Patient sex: M
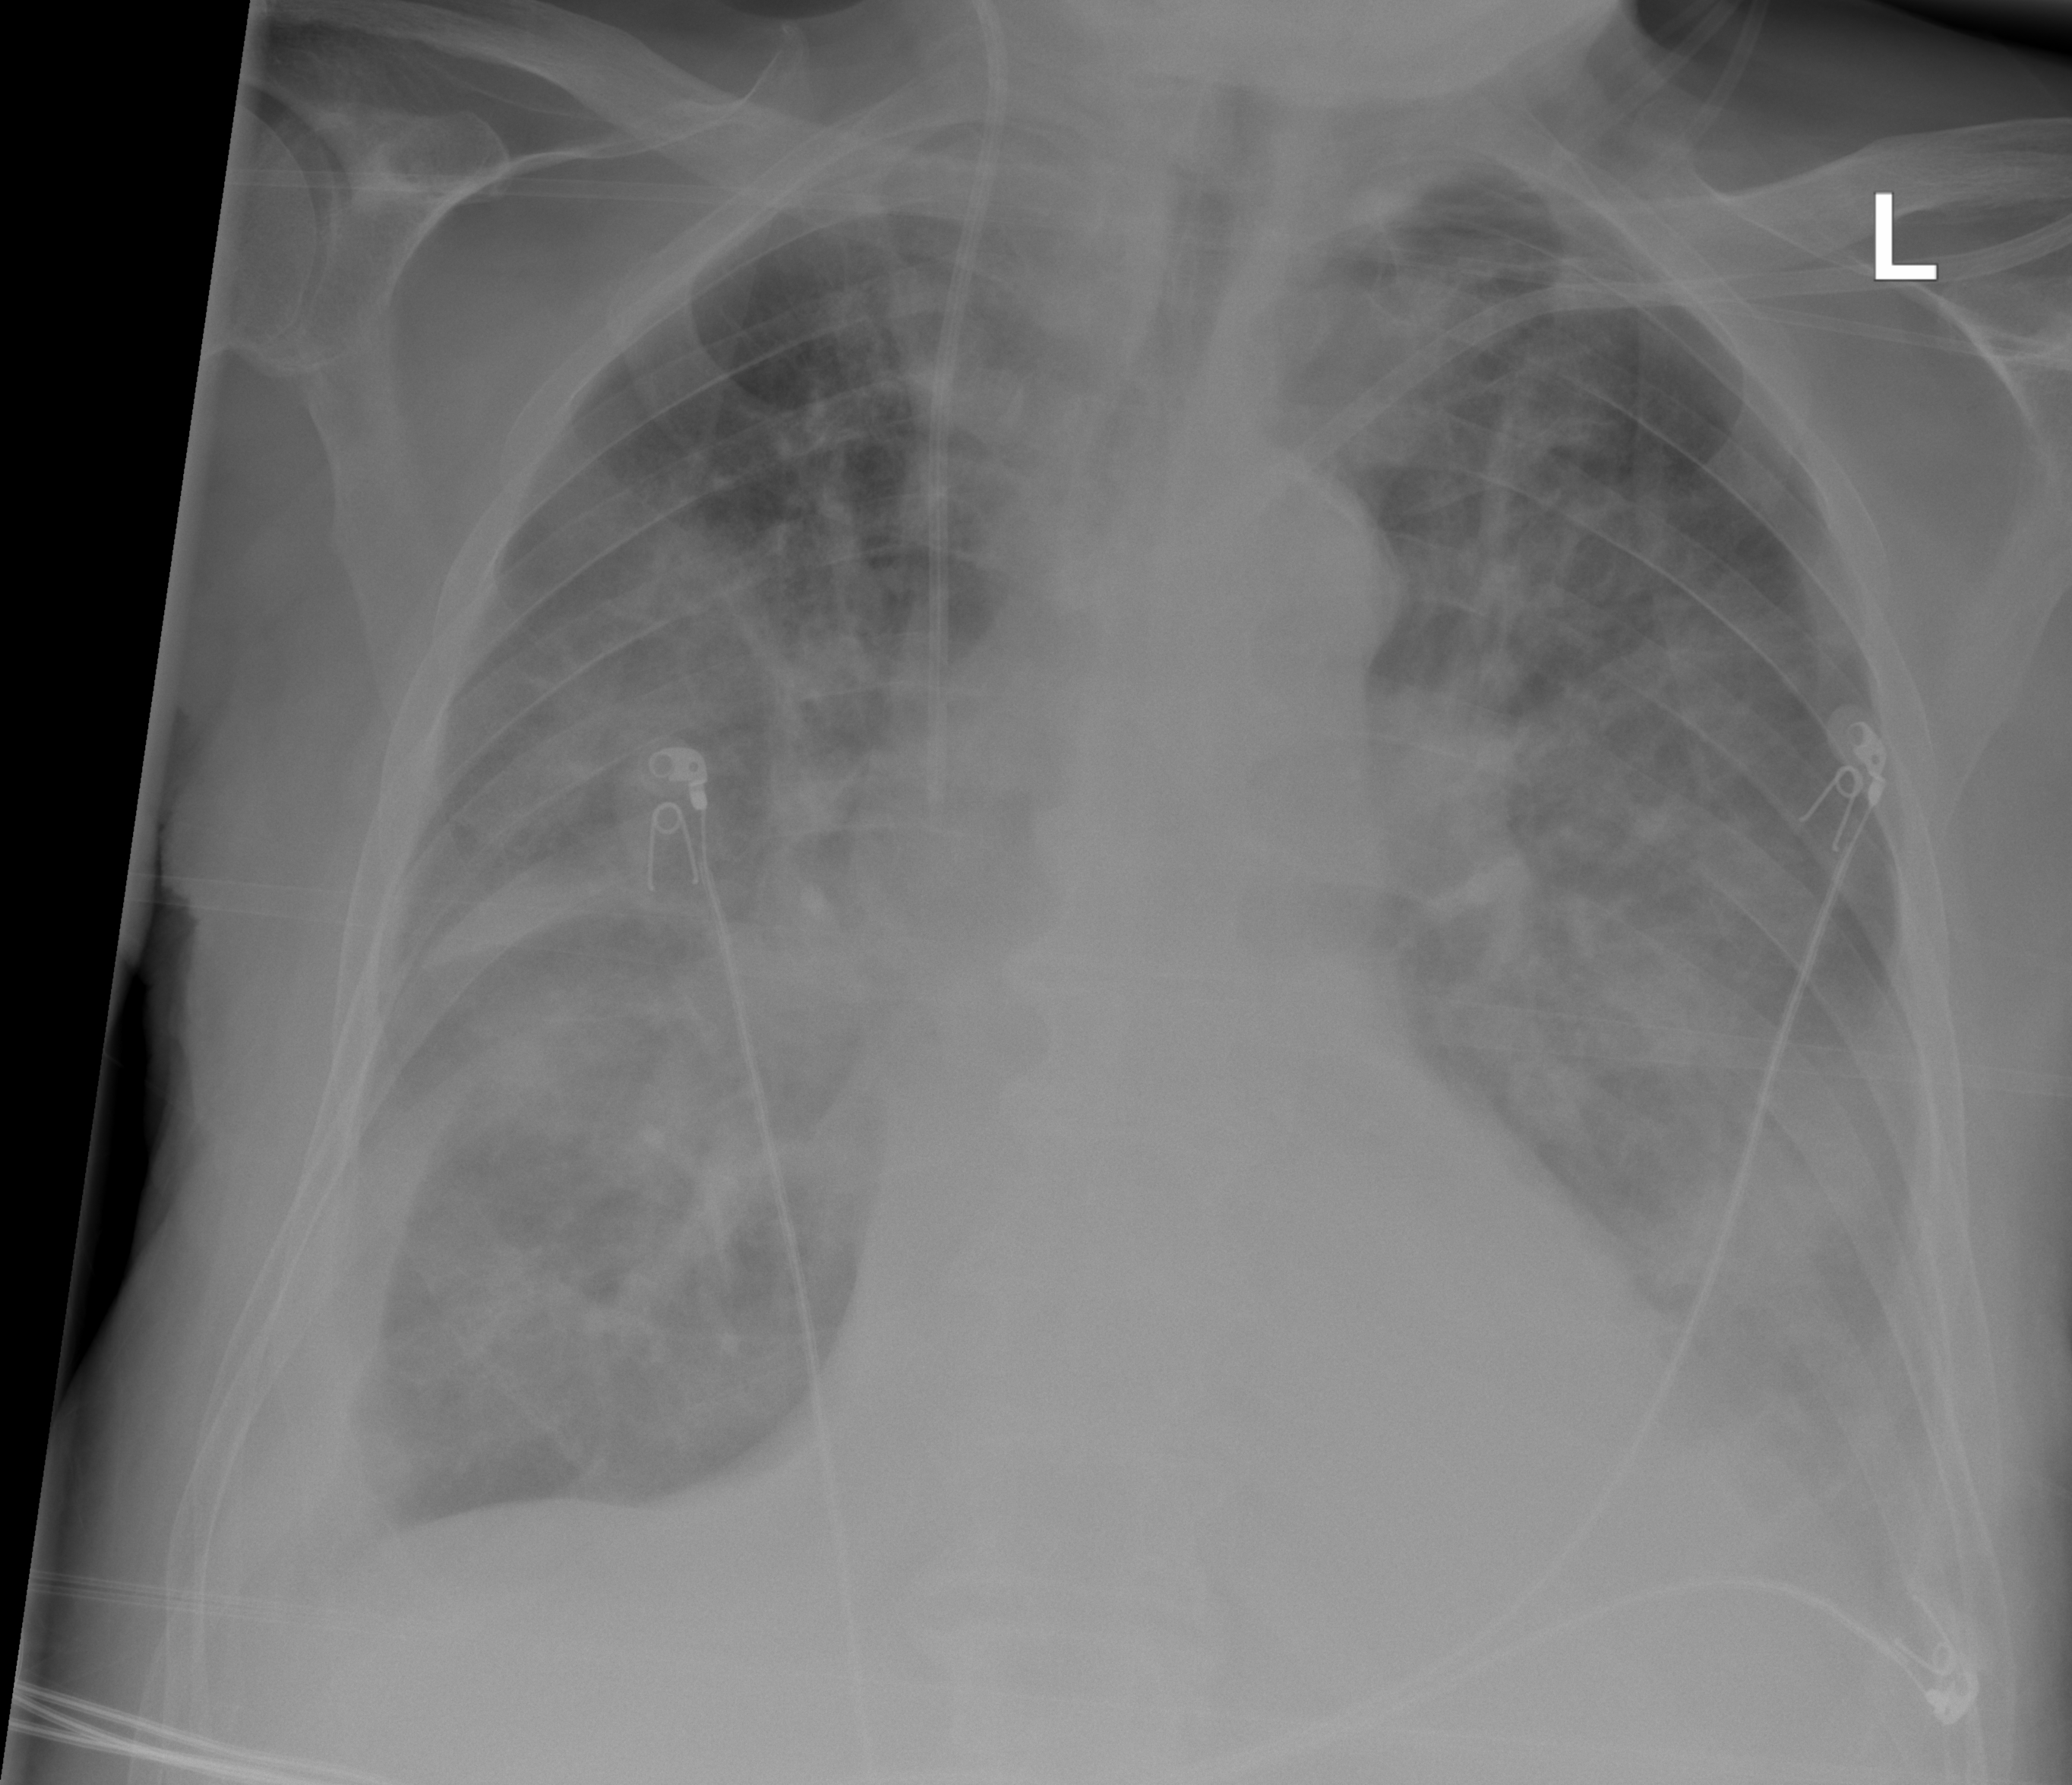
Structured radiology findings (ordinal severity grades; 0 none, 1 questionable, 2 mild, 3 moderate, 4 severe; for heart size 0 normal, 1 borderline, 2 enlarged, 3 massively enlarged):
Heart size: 2
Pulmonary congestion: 2
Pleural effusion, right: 1
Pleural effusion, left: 1
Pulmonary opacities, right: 1
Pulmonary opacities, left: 2
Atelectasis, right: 2
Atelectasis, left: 2